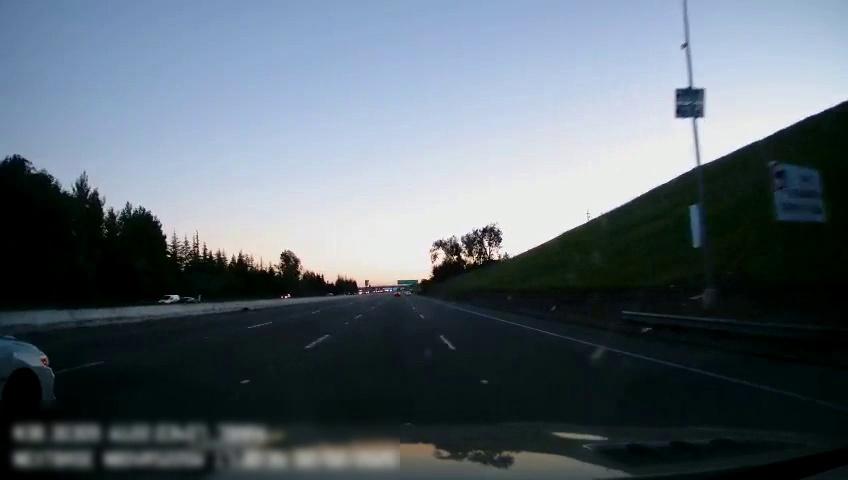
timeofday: Day
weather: Sunny
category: Drivable Space
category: Vehicles | Car
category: Vehicles | SUV
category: Lanes | Current Lane
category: Lanes | Current Lane
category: Lanes | Alternate Lane
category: Lanes | Alternate Lane
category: Traffic | Signs